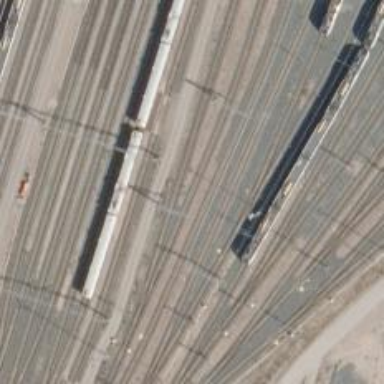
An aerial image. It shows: Railway signal.